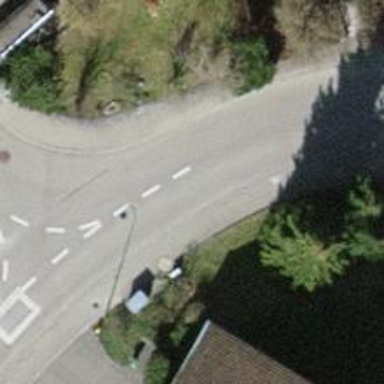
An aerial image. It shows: Residential road with asphalt surface and sidewalk on the left side.